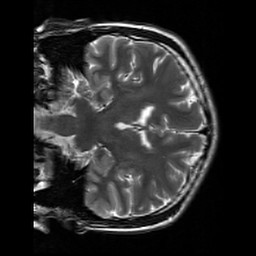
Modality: T2w
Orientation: coronal
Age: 21
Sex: male
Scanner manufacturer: siemens
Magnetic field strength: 3 T
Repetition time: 7 s
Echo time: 0.09 s